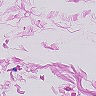
Metastatic tissue present: no